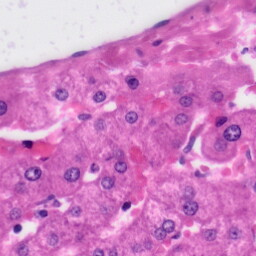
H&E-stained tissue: Liver